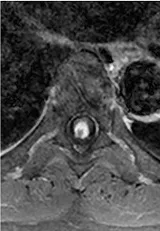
Axial. T1-weighted images with contrast revealed obvious peripheral enhancement and no central enhancement.
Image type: radiology (mri)